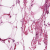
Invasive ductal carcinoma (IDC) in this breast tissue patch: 0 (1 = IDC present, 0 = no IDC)